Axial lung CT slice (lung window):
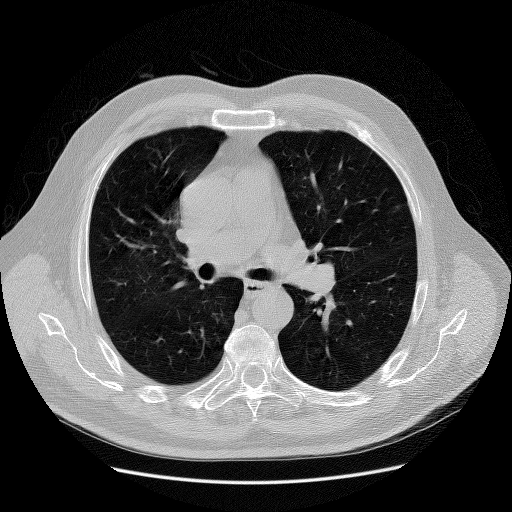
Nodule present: no